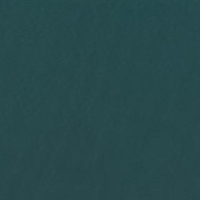
EUNIS habitat code: 14
Species observed at this site:
Pimpinella major